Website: macys
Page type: store-pickup
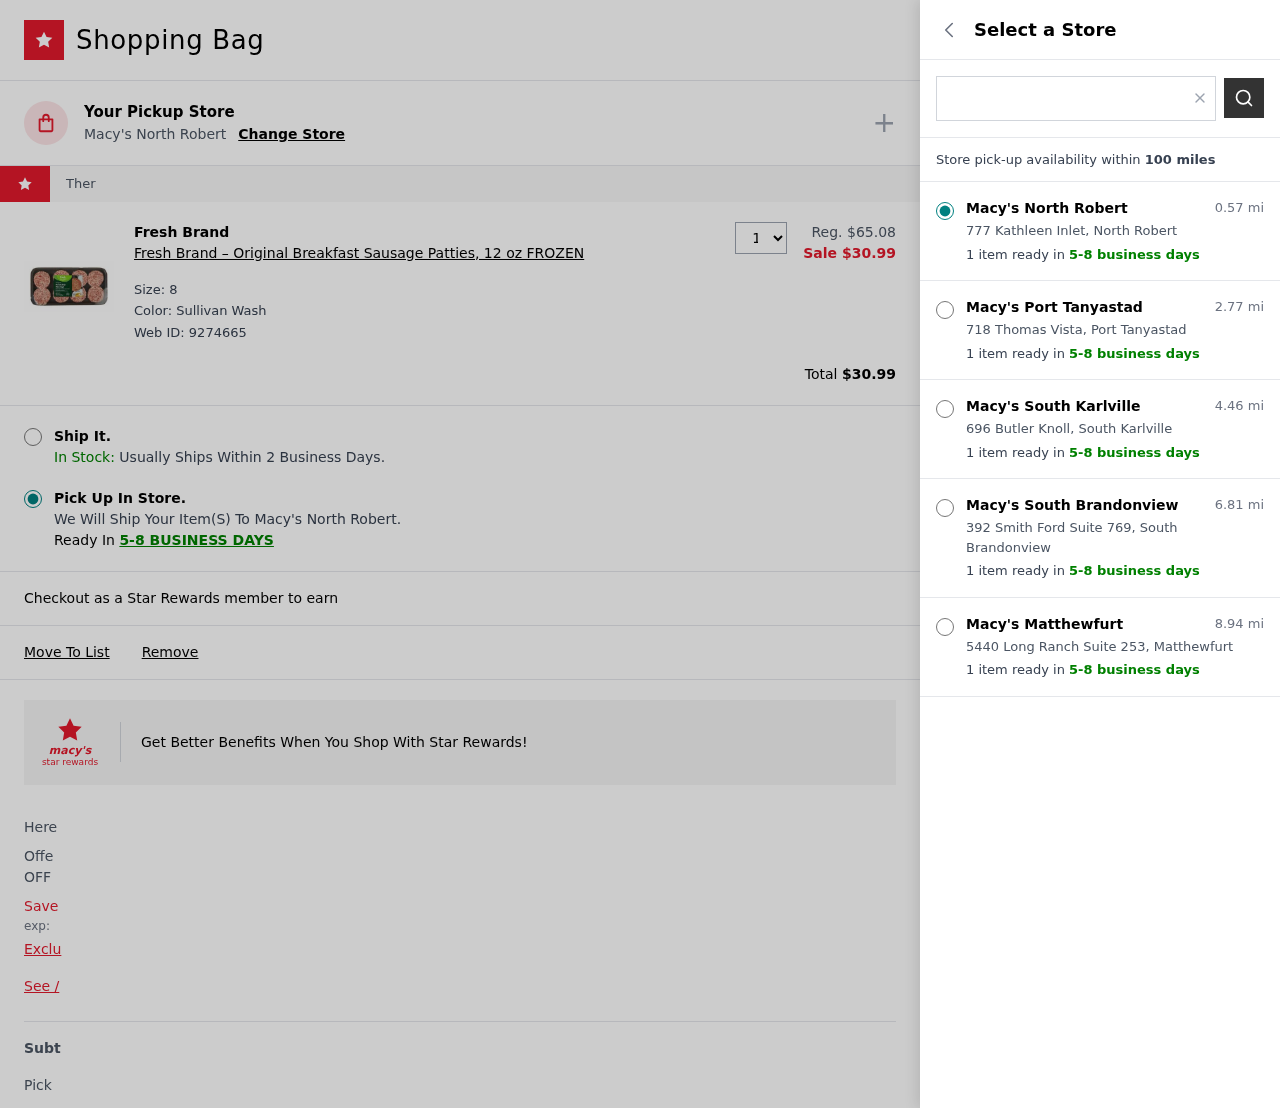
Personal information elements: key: PII_LOCATION1_CITY
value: North Robert
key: PII_LOCATION1_STREET
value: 777 Kathleen Inlet
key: PII_LOCATION2_CITY
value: Port Tanyastad
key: PII_LOCATION2_STREET
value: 718 Thomas Vista
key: PII_LOCATION3_CITY
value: South Karlville
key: PII_LOCATION3_STREET
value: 696 Butler Knoll
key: PII_LOCATION4_CITY
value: South Brandonview
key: PII_LOCATION4_STREET
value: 392 Smith Ford Suite 769
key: PII_LOCATION5_CITY
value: Matthewfurt
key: PII_LOCATION5_STREET
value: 5440 Long Ranch Suite 253
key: PII_POSTCODE
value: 94405
Product elements: key: PRODUCT1_BRAND
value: Fresh Brand
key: PRODUCT1_NAME
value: Fresh Brand – Original Breakfast Sausage Patties, 12 oz FROZEN
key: PRODUCT1_PRICE
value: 30.99
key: PRODUCT1_QUANTITY
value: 1
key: PRODUCT1_ORIGINAL_PRICE
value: $65.08
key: PRODUCT1_WEB_ID
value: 9274665
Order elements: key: ORDER_TOTAL
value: $30.99
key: ORDER_DELIVERY_DATE
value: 5-8 business days
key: ORDER_DELIVERY_DATE
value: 5-8 BUSINESS DAYS
Search elements: key: SEARCH_LOCATION
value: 94405